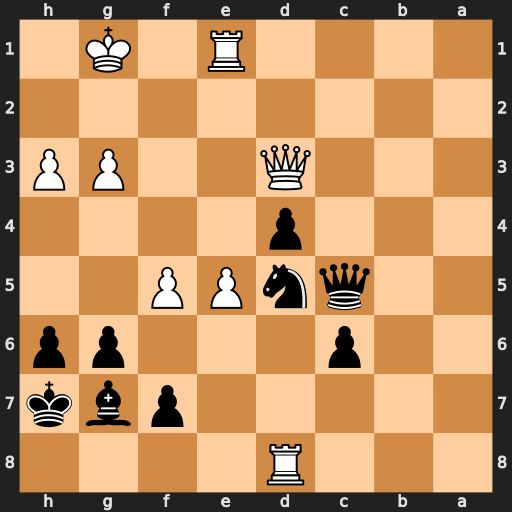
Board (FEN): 3R4/5pbk/2p3pp/2qnPP2/3p4/3Q2PP/8/4R1K1
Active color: b
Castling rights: -
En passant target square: -
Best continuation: Qa5 fxg6+ fxg6 Re2 Qxd8